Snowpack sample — Buffalo Mountain, Silverthorne, Colorado, USA (2/22/26, 2:02 PM MST)
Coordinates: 39.622, -106.113
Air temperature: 33 °F
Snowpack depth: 63 cm
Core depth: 20 cm
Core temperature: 24.8 °F
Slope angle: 11°, slope face: 116°
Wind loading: low
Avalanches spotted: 0
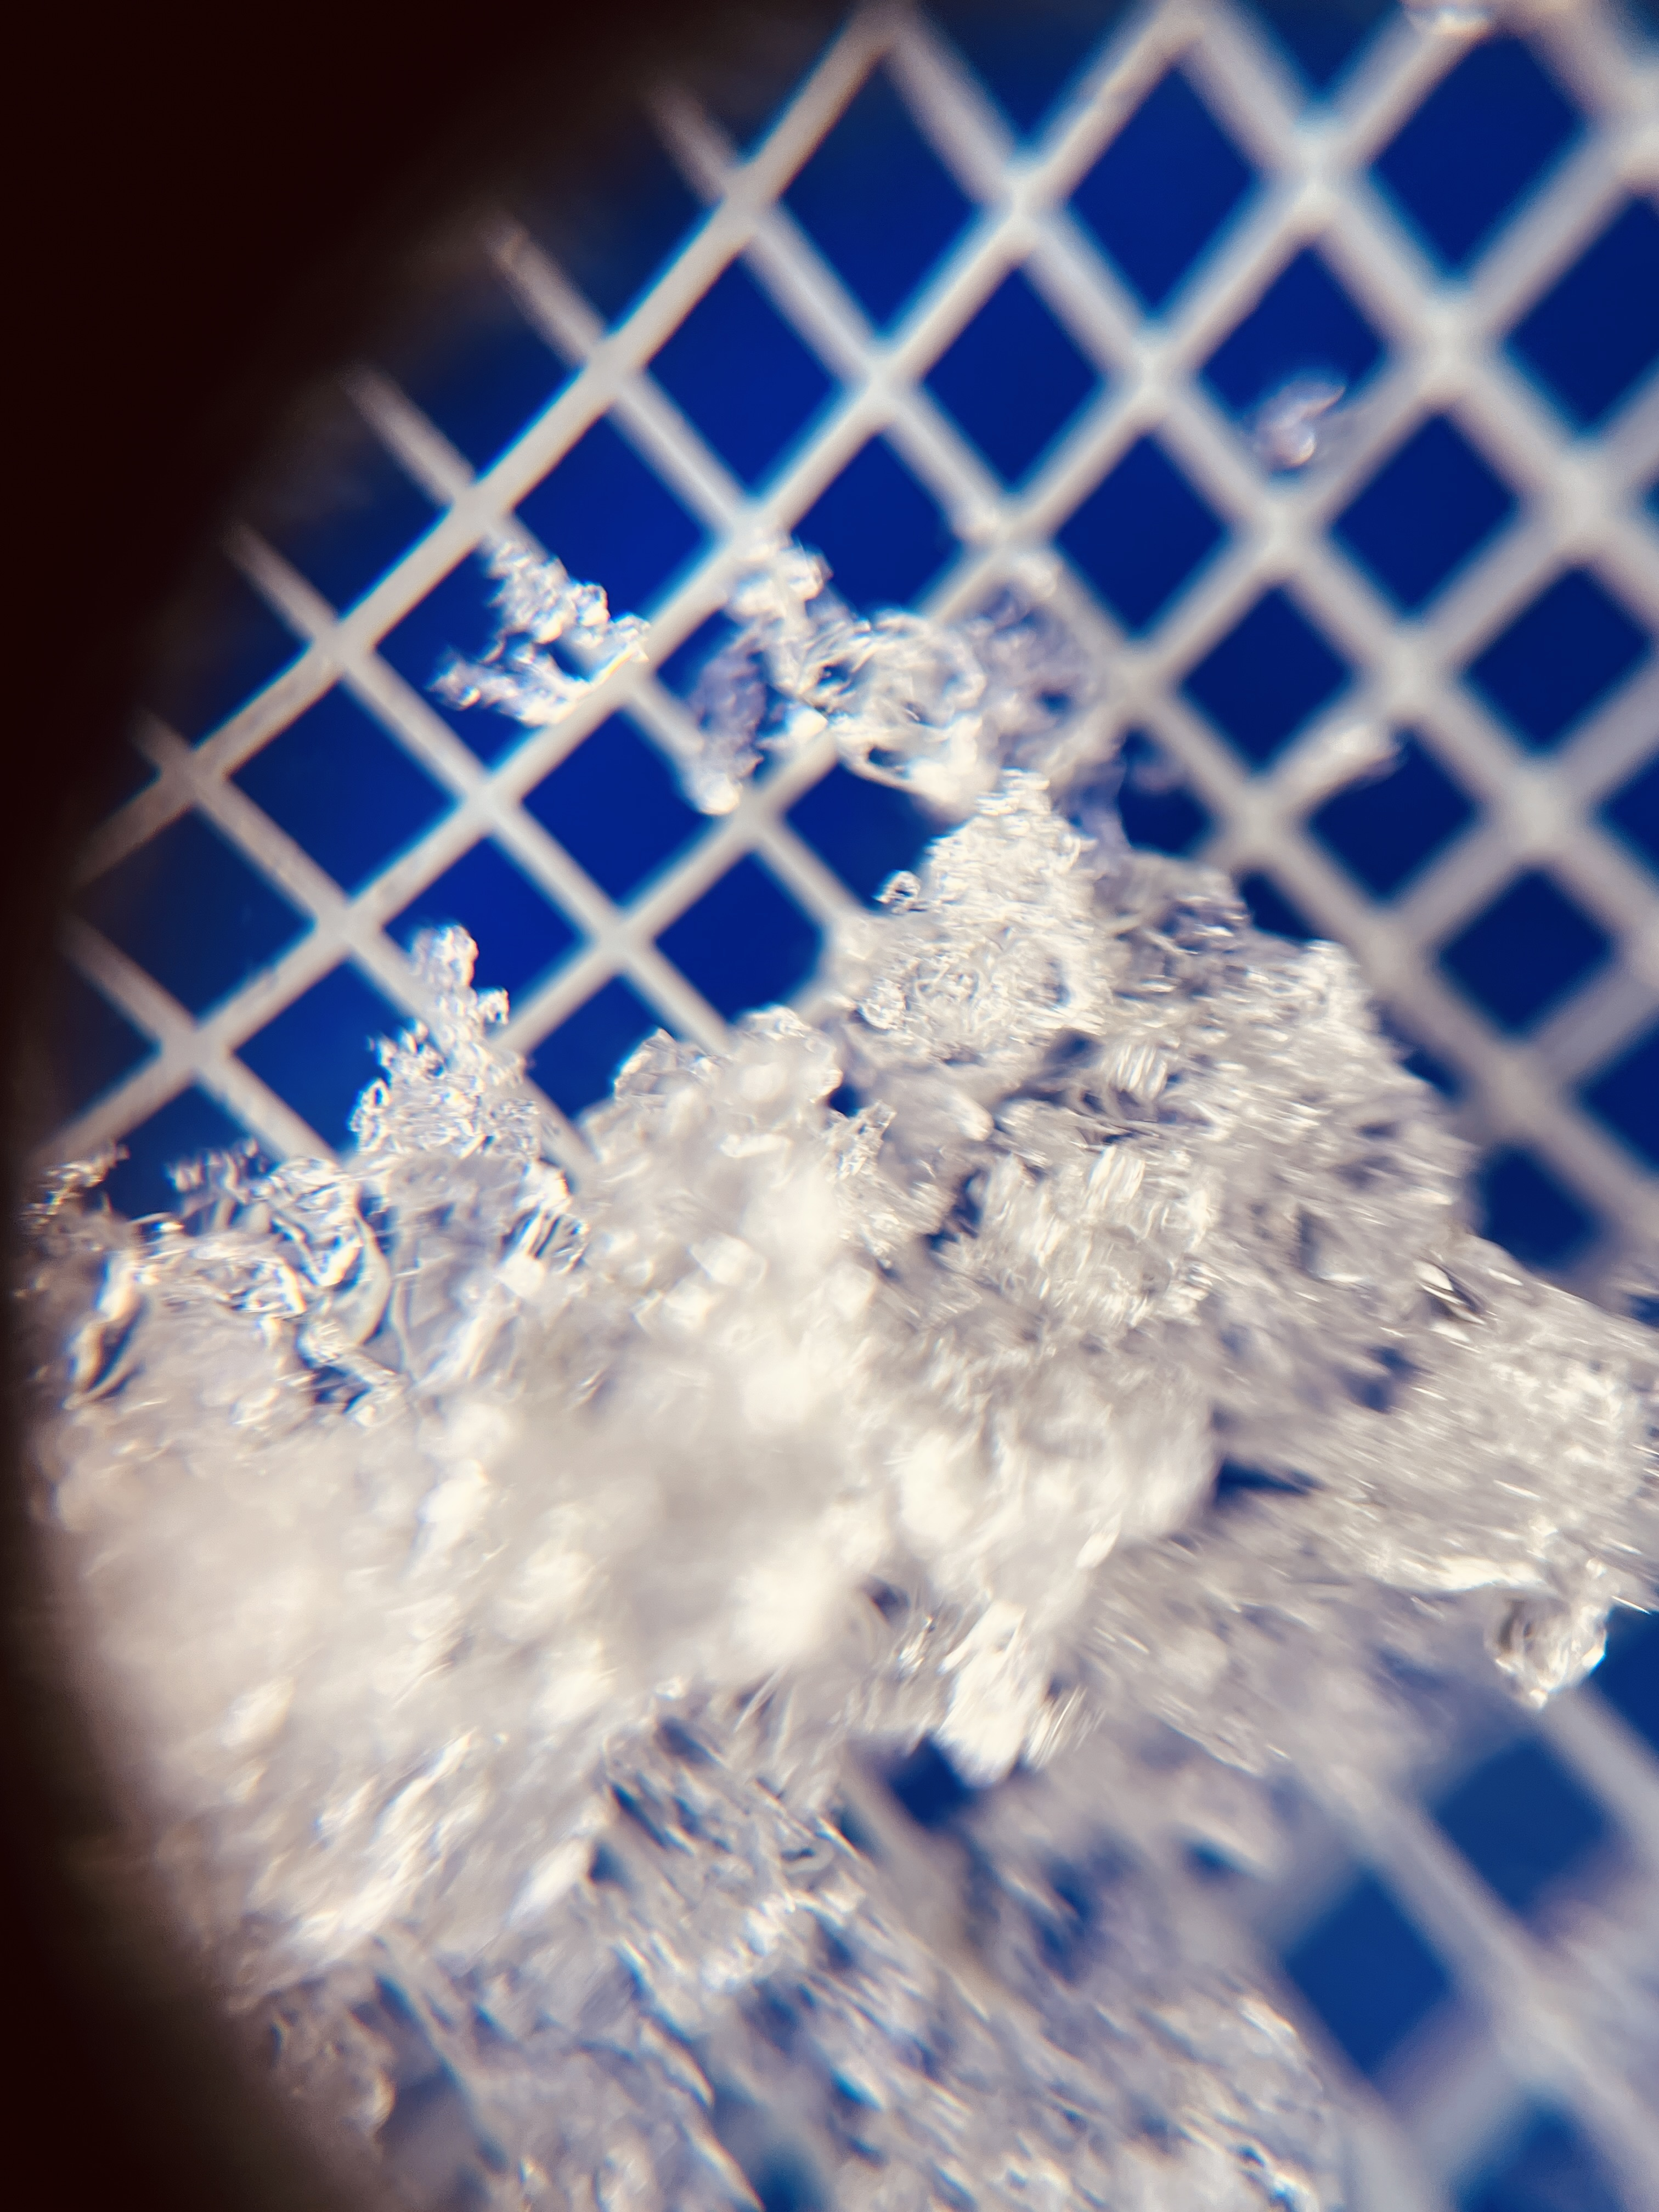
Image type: magnified_profile
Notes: In a firebreak similar to site 1, minimal wind loading with no spotted avalanches (not many faces in view though)